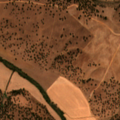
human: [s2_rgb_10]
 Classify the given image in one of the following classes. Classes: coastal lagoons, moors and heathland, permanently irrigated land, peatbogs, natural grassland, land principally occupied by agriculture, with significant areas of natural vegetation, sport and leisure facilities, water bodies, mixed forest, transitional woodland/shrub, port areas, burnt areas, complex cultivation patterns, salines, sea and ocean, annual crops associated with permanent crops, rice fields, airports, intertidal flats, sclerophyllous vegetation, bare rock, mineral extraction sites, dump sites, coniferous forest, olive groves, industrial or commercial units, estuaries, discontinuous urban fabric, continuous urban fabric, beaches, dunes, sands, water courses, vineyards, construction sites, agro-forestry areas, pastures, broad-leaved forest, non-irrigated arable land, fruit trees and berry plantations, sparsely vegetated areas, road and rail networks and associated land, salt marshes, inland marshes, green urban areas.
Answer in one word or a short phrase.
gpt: non-irrigated arable land, permanently irrigated land, pastures, agro-forestry areas